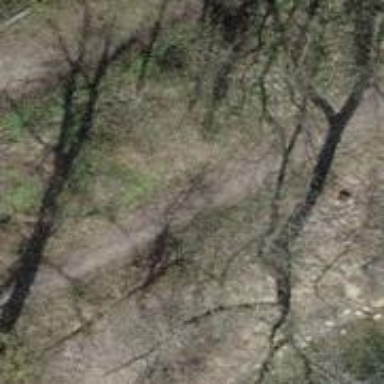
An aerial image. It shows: Path.